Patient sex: M
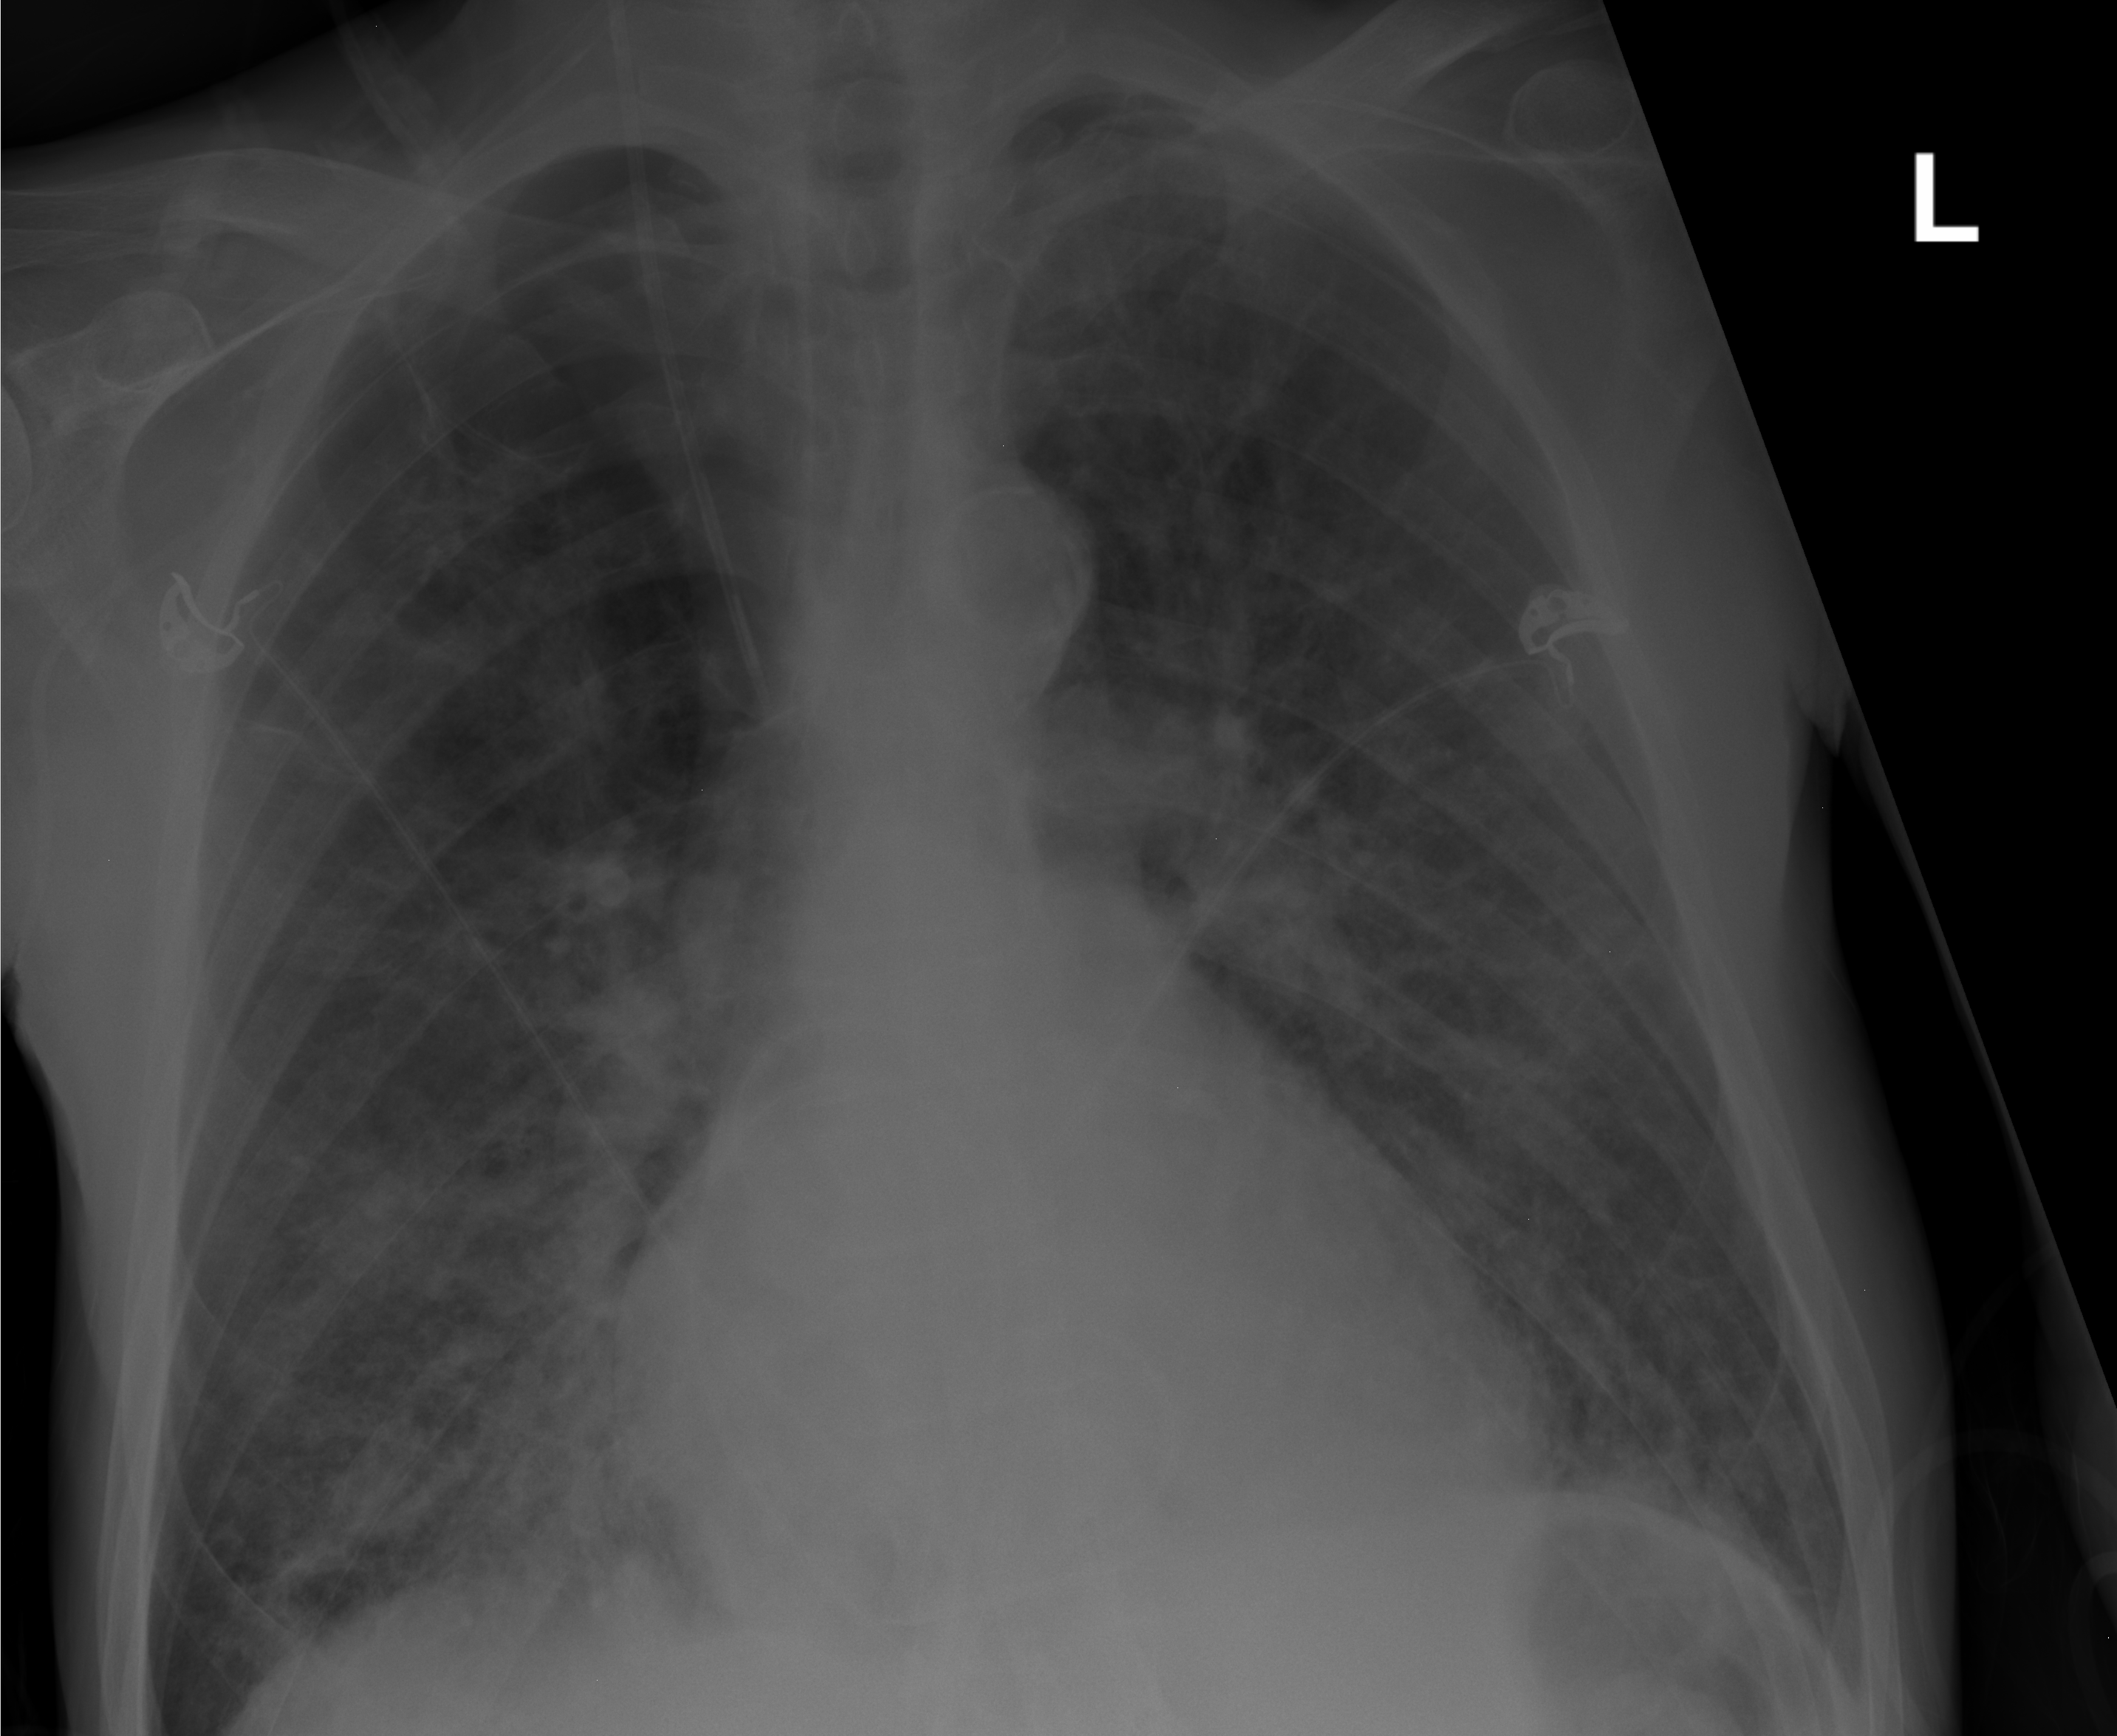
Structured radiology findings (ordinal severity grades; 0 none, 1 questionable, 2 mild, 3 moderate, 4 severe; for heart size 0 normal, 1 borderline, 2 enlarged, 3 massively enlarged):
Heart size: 0
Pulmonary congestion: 0
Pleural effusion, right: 0
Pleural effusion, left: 0
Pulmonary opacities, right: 3
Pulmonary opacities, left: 3
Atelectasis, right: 0
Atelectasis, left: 0